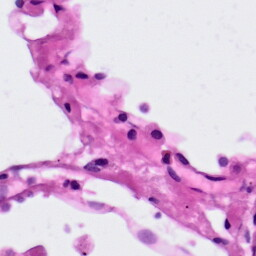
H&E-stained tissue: Lung